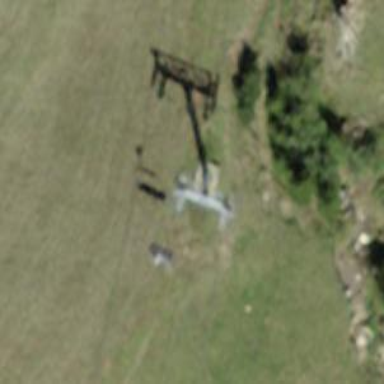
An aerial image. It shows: Pylon for aerialway.